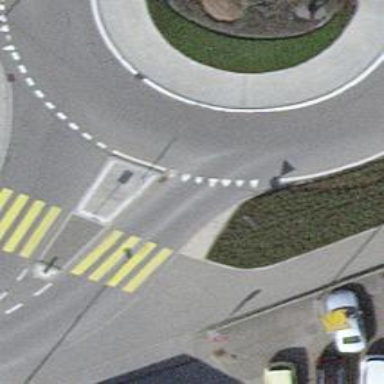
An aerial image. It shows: Primary highway with asphalt surface leading to roundabout.